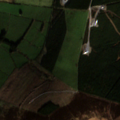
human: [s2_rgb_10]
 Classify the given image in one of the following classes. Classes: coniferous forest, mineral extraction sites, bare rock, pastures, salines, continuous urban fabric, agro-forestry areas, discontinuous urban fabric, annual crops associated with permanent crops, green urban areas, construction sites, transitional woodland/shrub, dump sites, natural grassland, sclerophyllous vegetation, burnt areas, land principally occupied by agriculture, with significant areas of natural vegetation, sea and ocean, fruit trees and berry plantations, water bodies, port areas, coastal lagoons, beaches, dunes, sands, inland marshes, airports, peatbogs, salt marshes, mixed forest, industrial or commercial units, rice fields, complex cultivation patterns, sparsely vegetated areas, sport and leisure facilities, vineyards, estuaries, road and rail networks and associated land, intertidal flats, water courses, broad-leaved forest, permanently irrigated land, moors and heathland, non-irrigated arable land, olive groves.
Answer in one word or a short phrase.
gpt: pastures, coniferous forest, natural grassland, transitional woodland/shrub, peatbogs